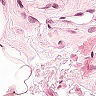
Metastatic tissue present: no